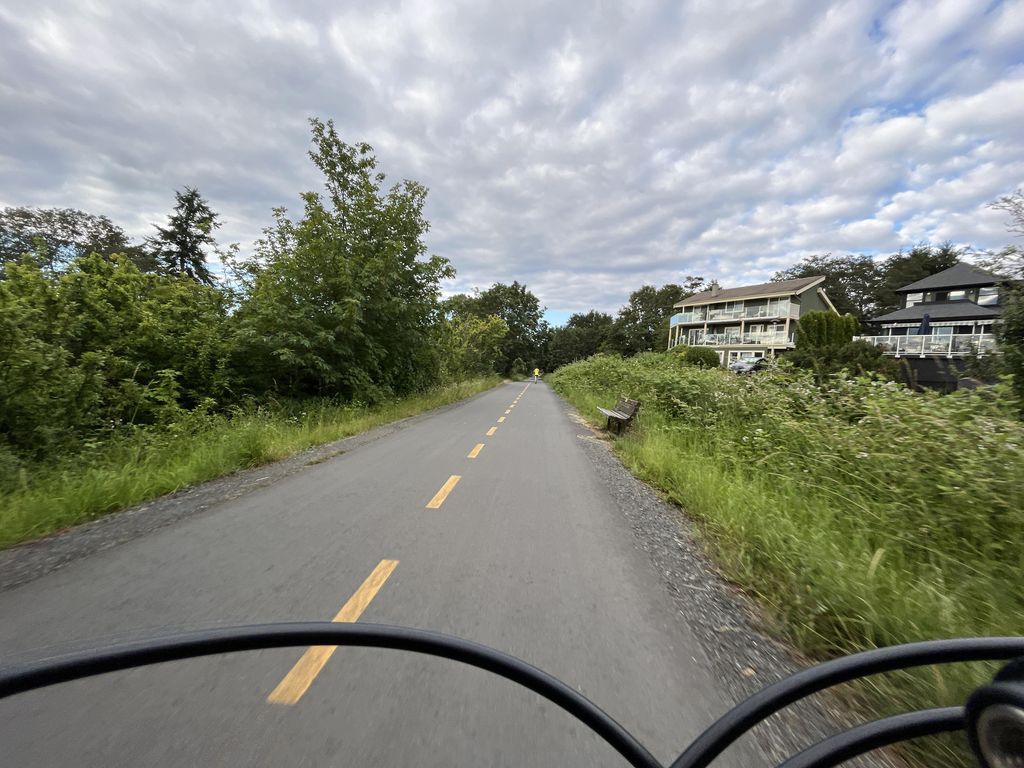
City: victoria